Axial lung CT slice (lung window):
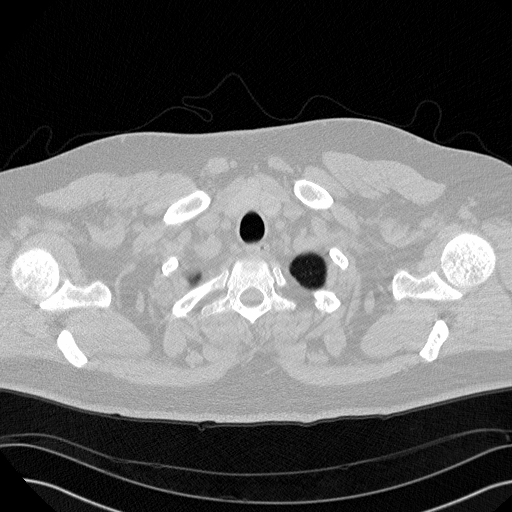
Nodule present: no